Question: What's the best way to check whether the 'titleLabel''s 'text' of a 'UIButton' is so long that it actually exceeds the size of the button to prevent situations like the one in the screenshot below? I am used to doing this with 'UILabel' and setting the properties 'minimumScaleFactor' and 'adjustsFontSizeToFitWidth', however when I try to do this with my button it doesn't seem to have any effect:
'''
self.button.titleLabel.minimumScaleFactor = 0.5;
self.button.titleLabel.adjustsFontSizeToFitWidth = YES;
'''

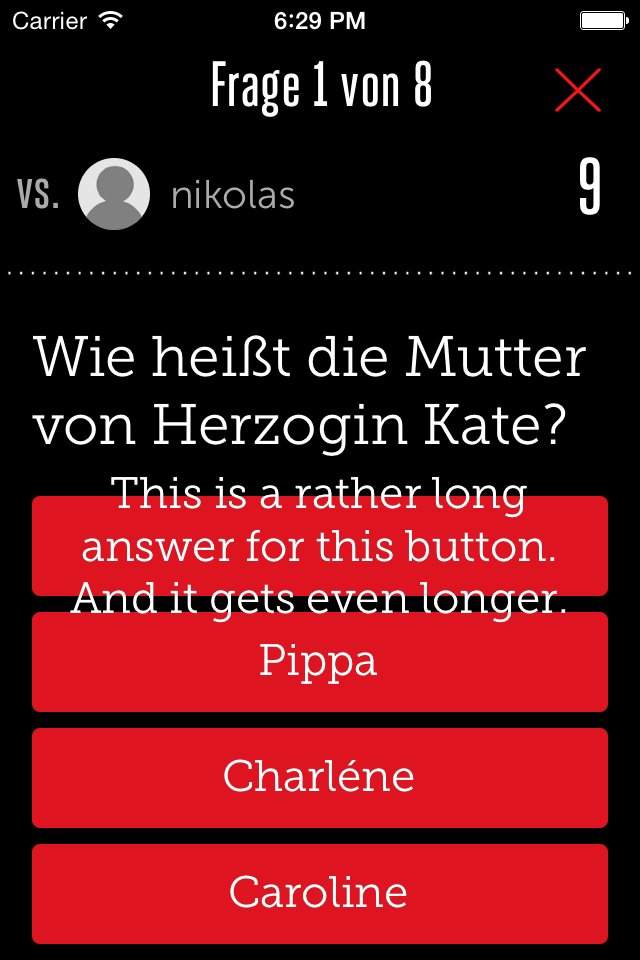
Answer: You can use the sizeWithAttributes: method in NSString like so
'''
NSString *buttonString = @"some string"; // the button's string
CGSize buttonStringSize = [buttonString sizeWithAttributes:@{NSFontAttributeName : [UIFont fontWithName:<button's font family name> size:<the size of the font>]}];
if (buttonStringSize.width == button.bounds.size.witdh){
// the text of the button is too long for the button's width, do somthing
}
'''